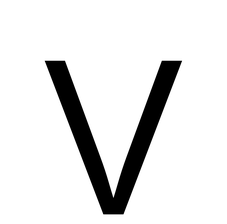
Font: Inter_Light